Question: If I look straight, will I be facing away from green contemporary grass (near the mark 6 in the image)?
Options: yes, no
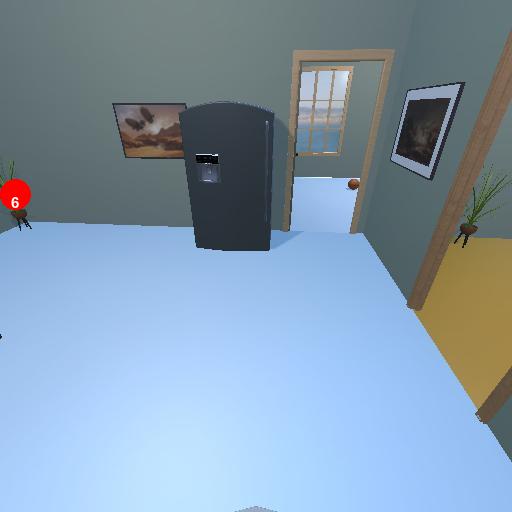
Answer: yes